Field crop: maize
Growth stage: 1
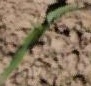
Species: maize